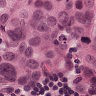
Metastatic tissue present: yes